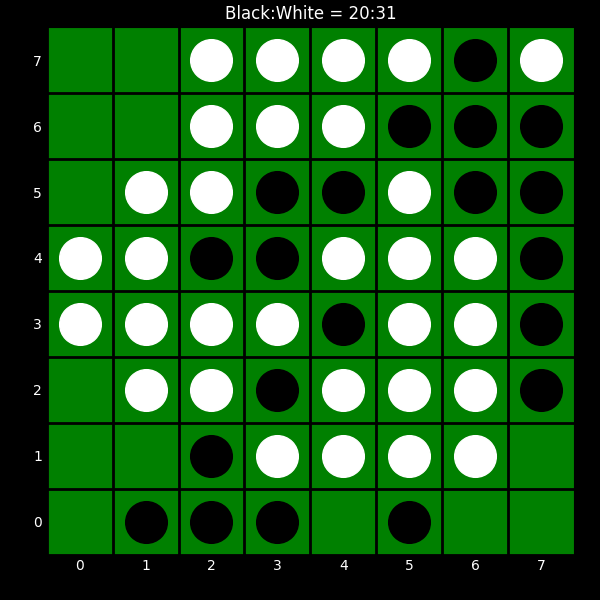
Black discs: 20
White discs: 31